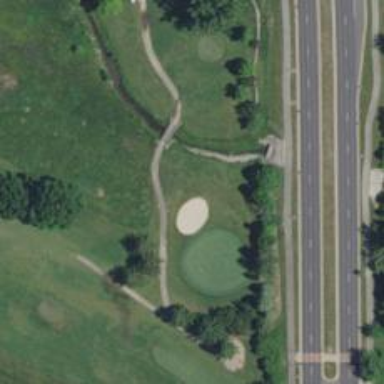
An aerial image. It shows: Path used for both walking and golf.